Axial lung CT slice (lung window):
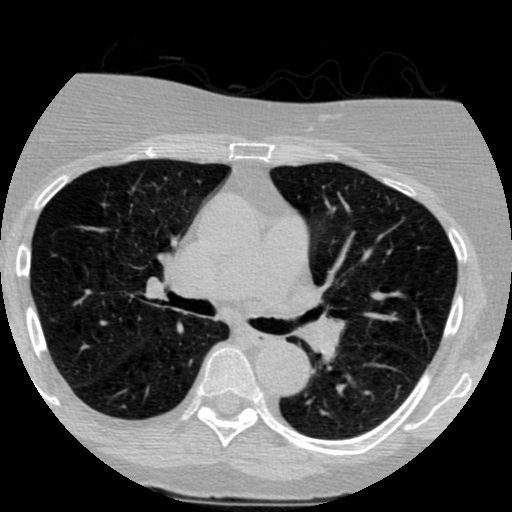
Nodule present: no